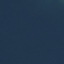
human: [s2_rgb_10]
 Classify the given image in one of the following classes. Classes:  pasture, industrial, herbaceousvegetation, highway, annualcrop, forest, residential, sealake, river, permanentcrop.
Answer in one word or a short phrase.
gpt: SeaLake